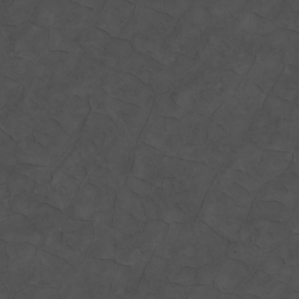
Label: non_frost